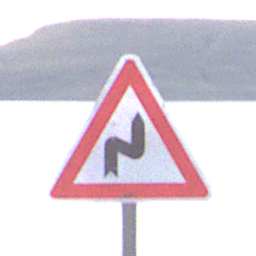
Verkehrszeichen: DoppelkurveRechts
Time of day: SunriseSunset
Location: Outdoor (RoadRail)
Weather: PartlyCloudy
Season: NotSpecified
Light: Natural